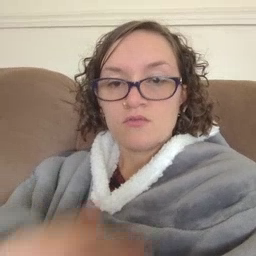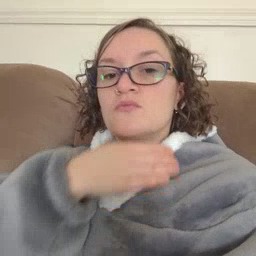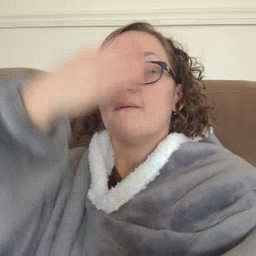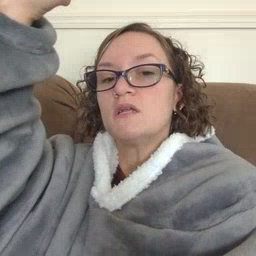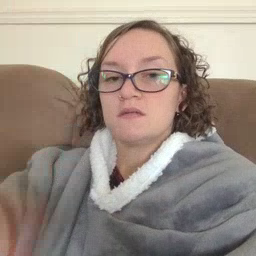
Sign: giraffe